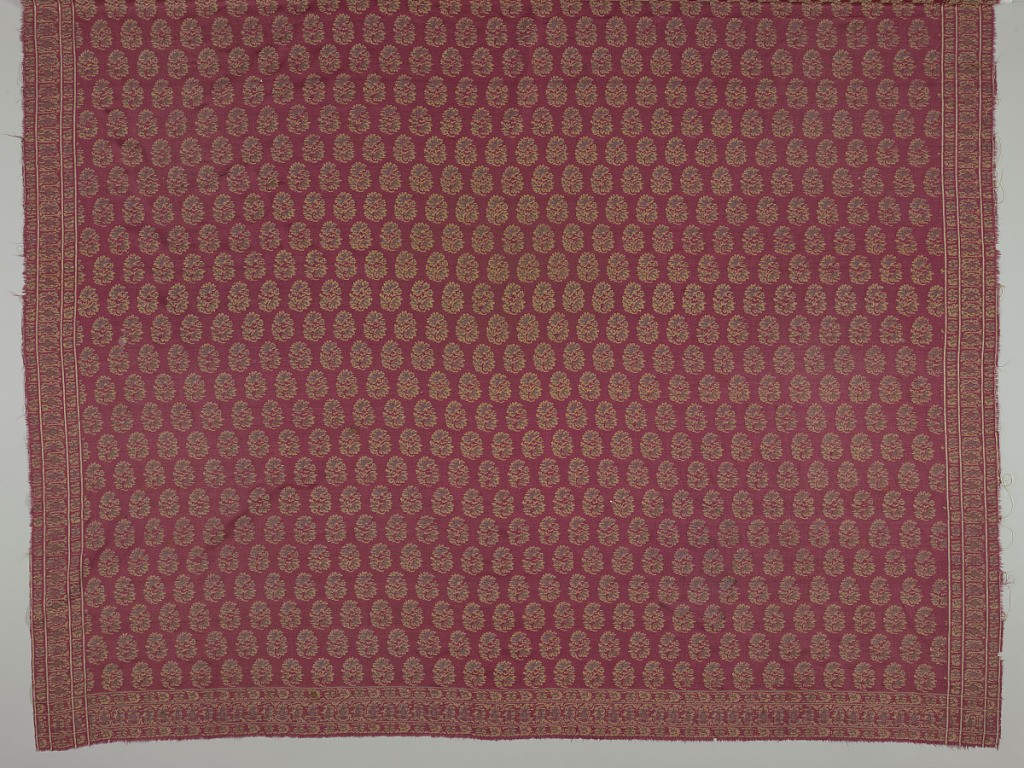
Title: Textile
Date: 19th century
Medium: silk Technique: brocaded
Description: Red silk square brocaded in an allover pattern of stylized leaves in yellow and dark green. Stripe in the borders.